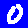
Digit: 0